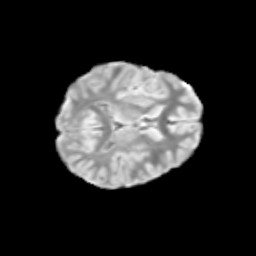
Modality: T2w
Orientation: axial
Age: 12
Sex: female
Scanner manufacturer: siemens
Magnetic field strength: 3 T
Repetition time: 3.8 s
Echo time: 0.07 s